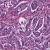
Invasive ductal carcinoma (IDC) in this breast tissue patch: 1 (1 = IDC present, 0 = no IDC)